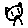
Label: cat